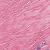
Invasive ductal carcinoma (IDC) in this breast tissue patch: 0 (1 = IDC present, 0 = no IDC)